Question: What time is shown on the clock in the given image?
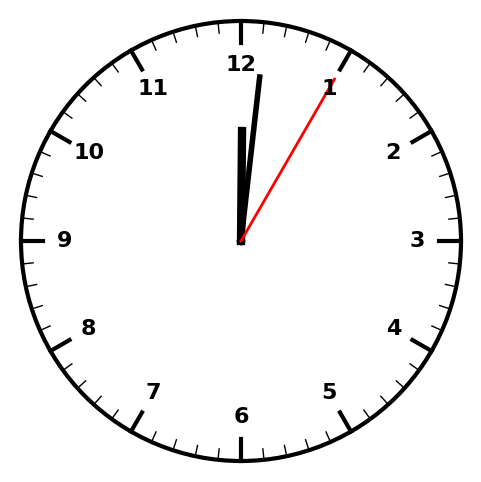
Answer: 12:01:05